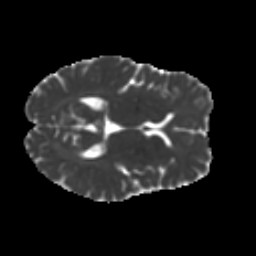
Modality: MD
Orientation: axial
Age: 23
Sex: female
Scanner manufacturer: ge
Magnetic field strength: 3 T
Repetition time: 7.8 s
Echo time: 0.061 s